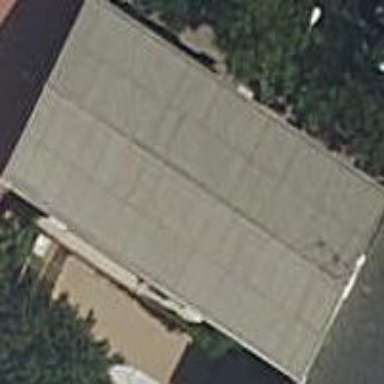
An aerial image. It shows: Part of building.